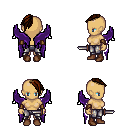
a pixel art fantasy rpg character, female body template, human, tanned skin, purple wings, metal pants, brown long mohawk hairstyle, cloth bracers, brown shoes, dagger, four views (front, back, left, right), 2x2 character sprite sheet, small pixel art, hard edges, no anti-aliasing